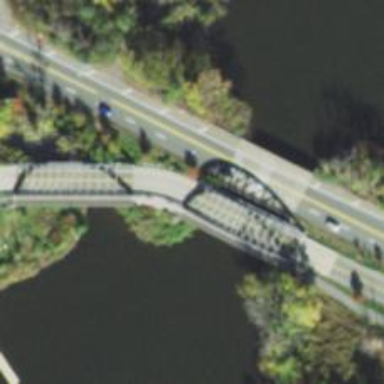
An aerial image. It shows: Tertiary road passing over bridge with arch structure.